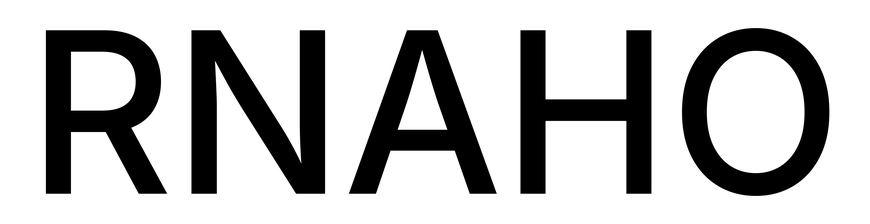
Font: Inter_Medium